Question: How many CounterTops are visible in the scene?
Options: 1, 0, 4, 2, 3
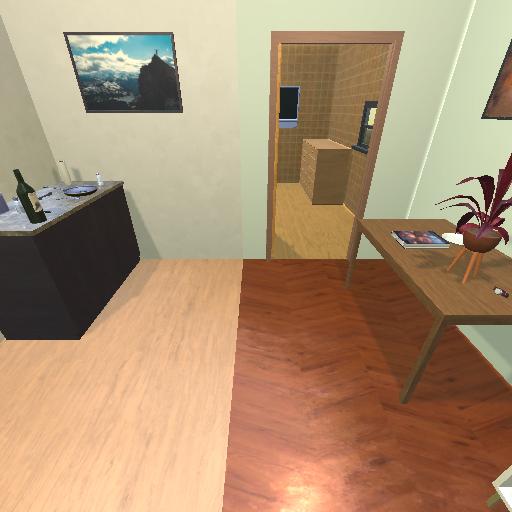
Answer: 1